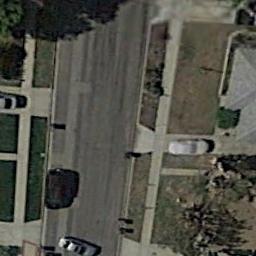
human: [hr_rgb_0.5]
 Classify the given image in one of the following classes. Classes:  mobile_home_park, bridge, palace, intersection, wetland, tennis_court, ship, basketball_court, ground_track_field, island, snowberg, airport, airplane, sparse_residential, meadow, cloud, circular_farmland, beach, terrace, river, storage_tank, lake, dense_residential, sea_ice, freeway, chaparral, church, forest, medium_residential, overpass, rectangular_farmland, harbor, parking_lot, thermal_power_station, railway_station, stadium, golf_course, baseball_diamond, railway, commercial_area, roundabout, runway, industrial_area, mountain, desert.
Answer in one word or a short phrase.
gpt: freeway